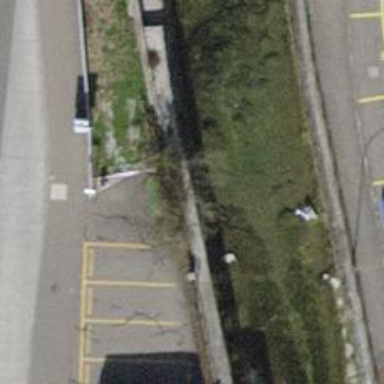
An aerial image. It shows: Bench.